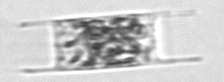
Label: Hemiaulus